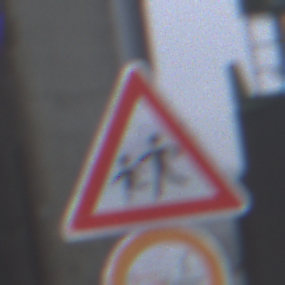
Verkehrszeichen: KinderRechts
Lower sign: VerbotUeberholenEinspurigeFahrzeuge
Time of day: MorningAfternoon
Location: Outdoor (Suburban)
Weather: Overcast
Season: NotSpecified
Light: Natural